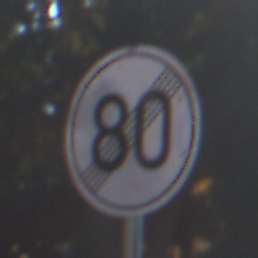
Verkehrszeichen: EndeGeschwindigkeit80
Umgebung: Outdoor, Suburban
Tageszeit: MorningAfternoon
Wetter: Clear
Licht: Natural
Jahreszeit: NotSpecified
Kontrast: HighContrast